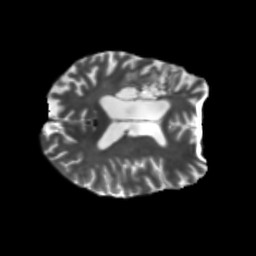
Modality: T2w
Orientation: axial
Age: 68
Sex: female
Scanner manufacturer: siemens
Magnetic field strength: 3 T
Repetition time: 5.25 s
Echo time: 0.08 s